Brain MRI, t1w sequence, axial 2D slice.
Patient: age 39, sex M, weight 95 kg, height 1.95 m
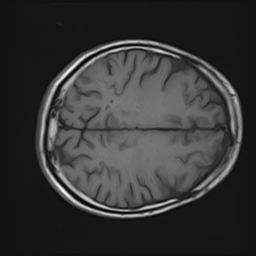